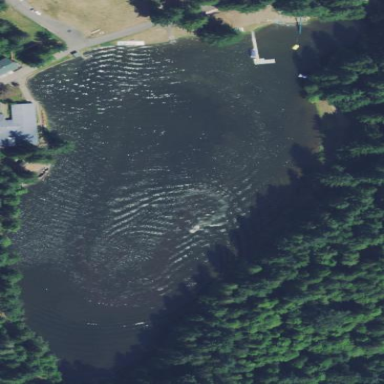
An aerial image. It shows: Lake with natural water.